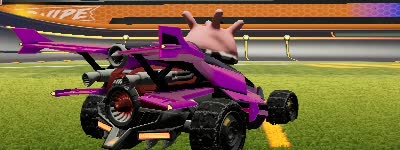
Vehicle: aftershock